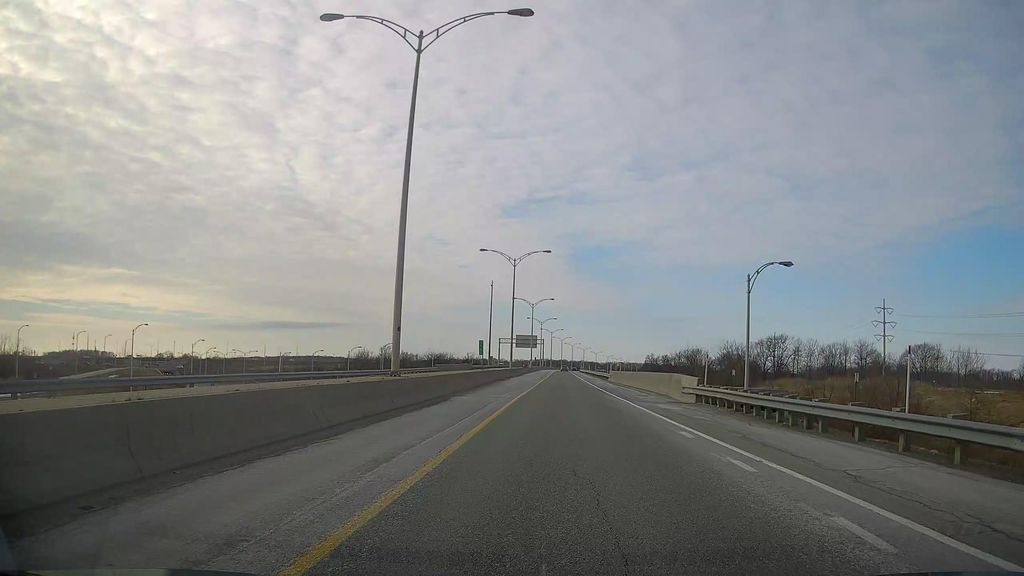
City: montreal